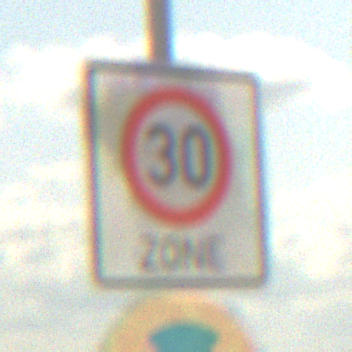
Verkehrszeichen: BeginnZone30
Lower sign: AbsolutesHalteverbot
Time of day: Midday
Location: Outdoor (Beach)
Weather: PartlyCloudy
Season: NotSpecified
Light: Natural